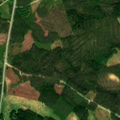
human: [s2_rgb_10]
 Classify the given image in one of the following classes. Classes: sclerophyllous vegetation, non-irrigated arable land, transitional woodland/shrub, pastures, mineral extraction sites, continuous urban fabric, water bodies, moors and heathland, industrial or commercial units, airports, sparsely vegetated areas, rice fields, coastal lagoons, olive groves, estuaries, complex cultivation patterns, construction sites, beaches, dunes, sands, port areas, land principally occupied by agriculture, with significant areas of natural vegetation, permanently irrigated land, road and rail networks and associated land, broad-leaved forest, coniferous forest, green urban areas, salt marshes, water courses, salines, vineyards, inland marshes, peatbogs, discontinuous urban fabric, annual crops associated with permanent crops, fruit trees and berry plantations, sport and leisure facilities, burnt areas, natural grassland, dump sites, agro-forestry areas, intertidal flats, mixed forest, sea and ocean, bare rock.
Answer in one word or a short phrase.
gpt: coniferous forest, mixed forest, transitional woodland/shrub